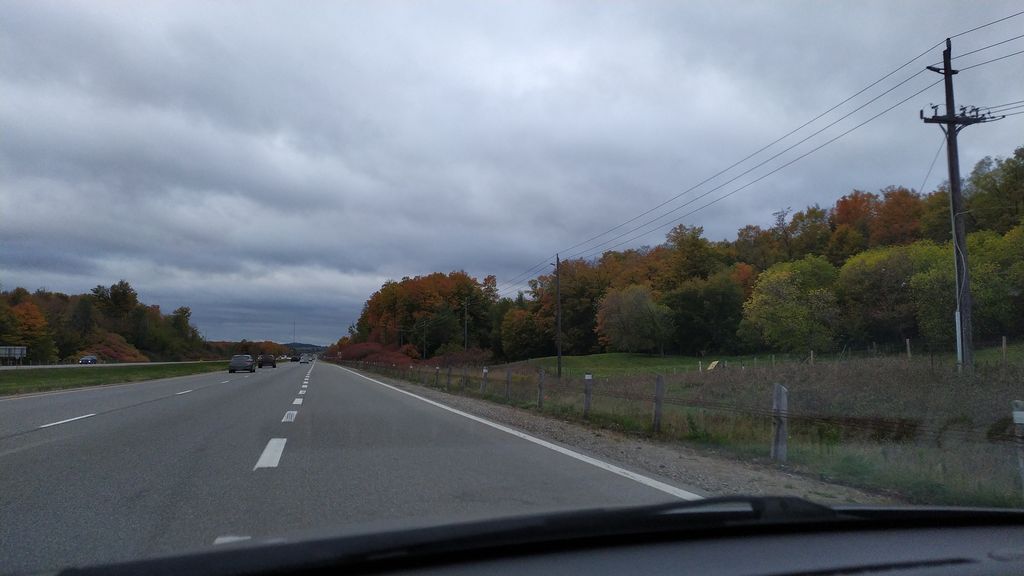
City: kitchener-waterloo